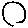
Label: circle